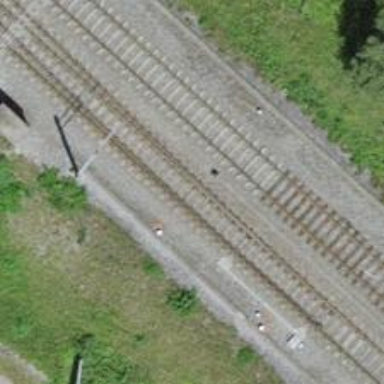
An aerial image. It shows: Railway switch.